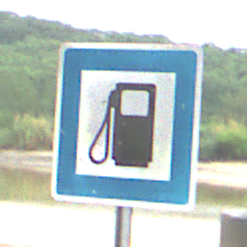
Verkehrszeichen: Tankstelle
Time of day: Midday
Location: Roofed (Beach)
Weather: Overcast
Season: NotSpecified
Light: Natural